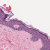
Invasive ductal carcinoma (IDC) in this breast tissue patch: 0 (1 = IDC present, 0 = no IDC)